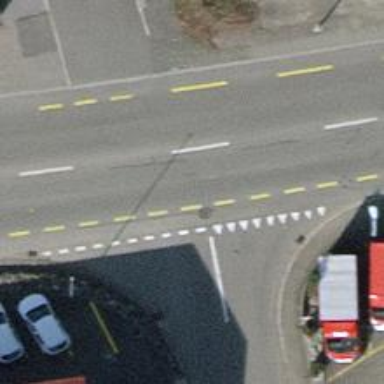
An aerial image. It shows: Primary highway with designated cycle lane.